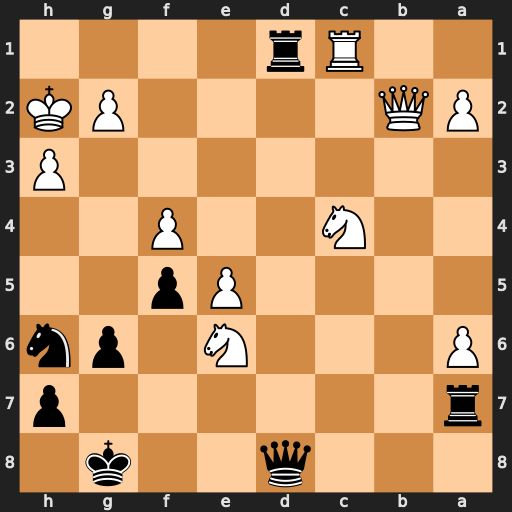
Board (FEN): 3q2k1/r6p/P3N1pn/4Pp2/2N2P2/7P/PQ4PK/2Rr4
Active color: b
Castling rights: -
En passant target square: -
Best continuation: Ng4+ Kg3 Rd3+ Ne3 Rxe3#